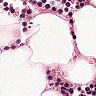
Metastatic tissue present: no